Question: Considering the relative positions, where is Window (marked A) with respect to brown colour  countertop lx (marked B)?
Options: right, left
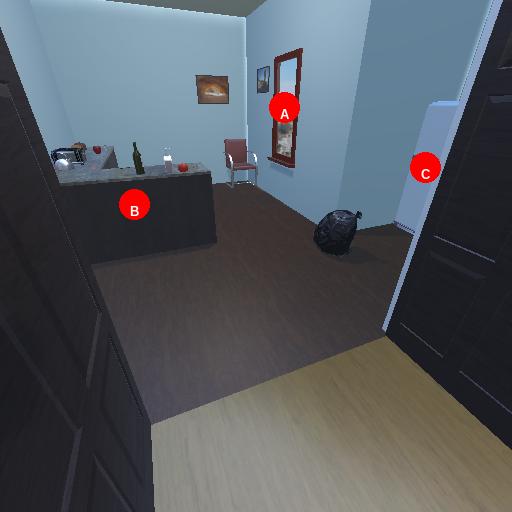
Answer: right